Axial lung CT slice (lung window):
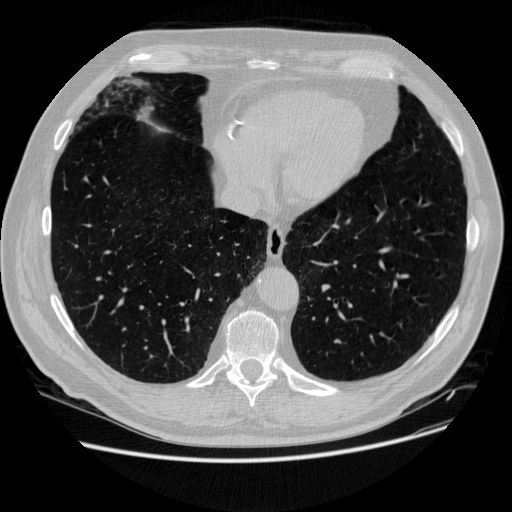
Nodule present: no